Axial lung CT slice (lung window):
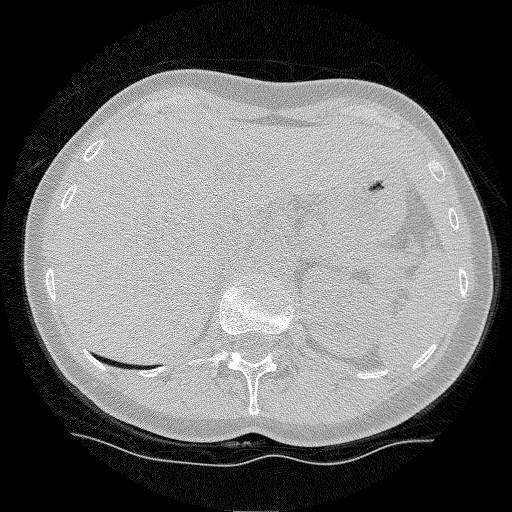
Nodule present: no